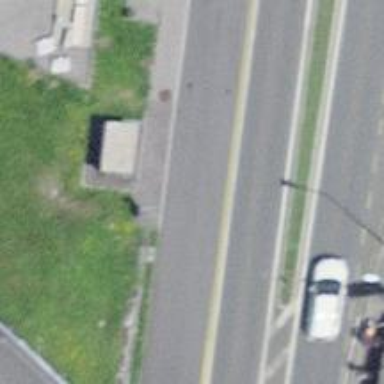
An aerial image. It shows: Bus stop with platform for public transport.